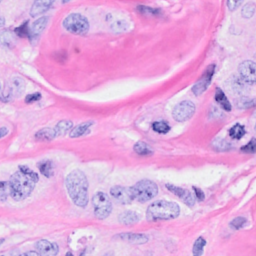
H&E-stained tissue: Breast